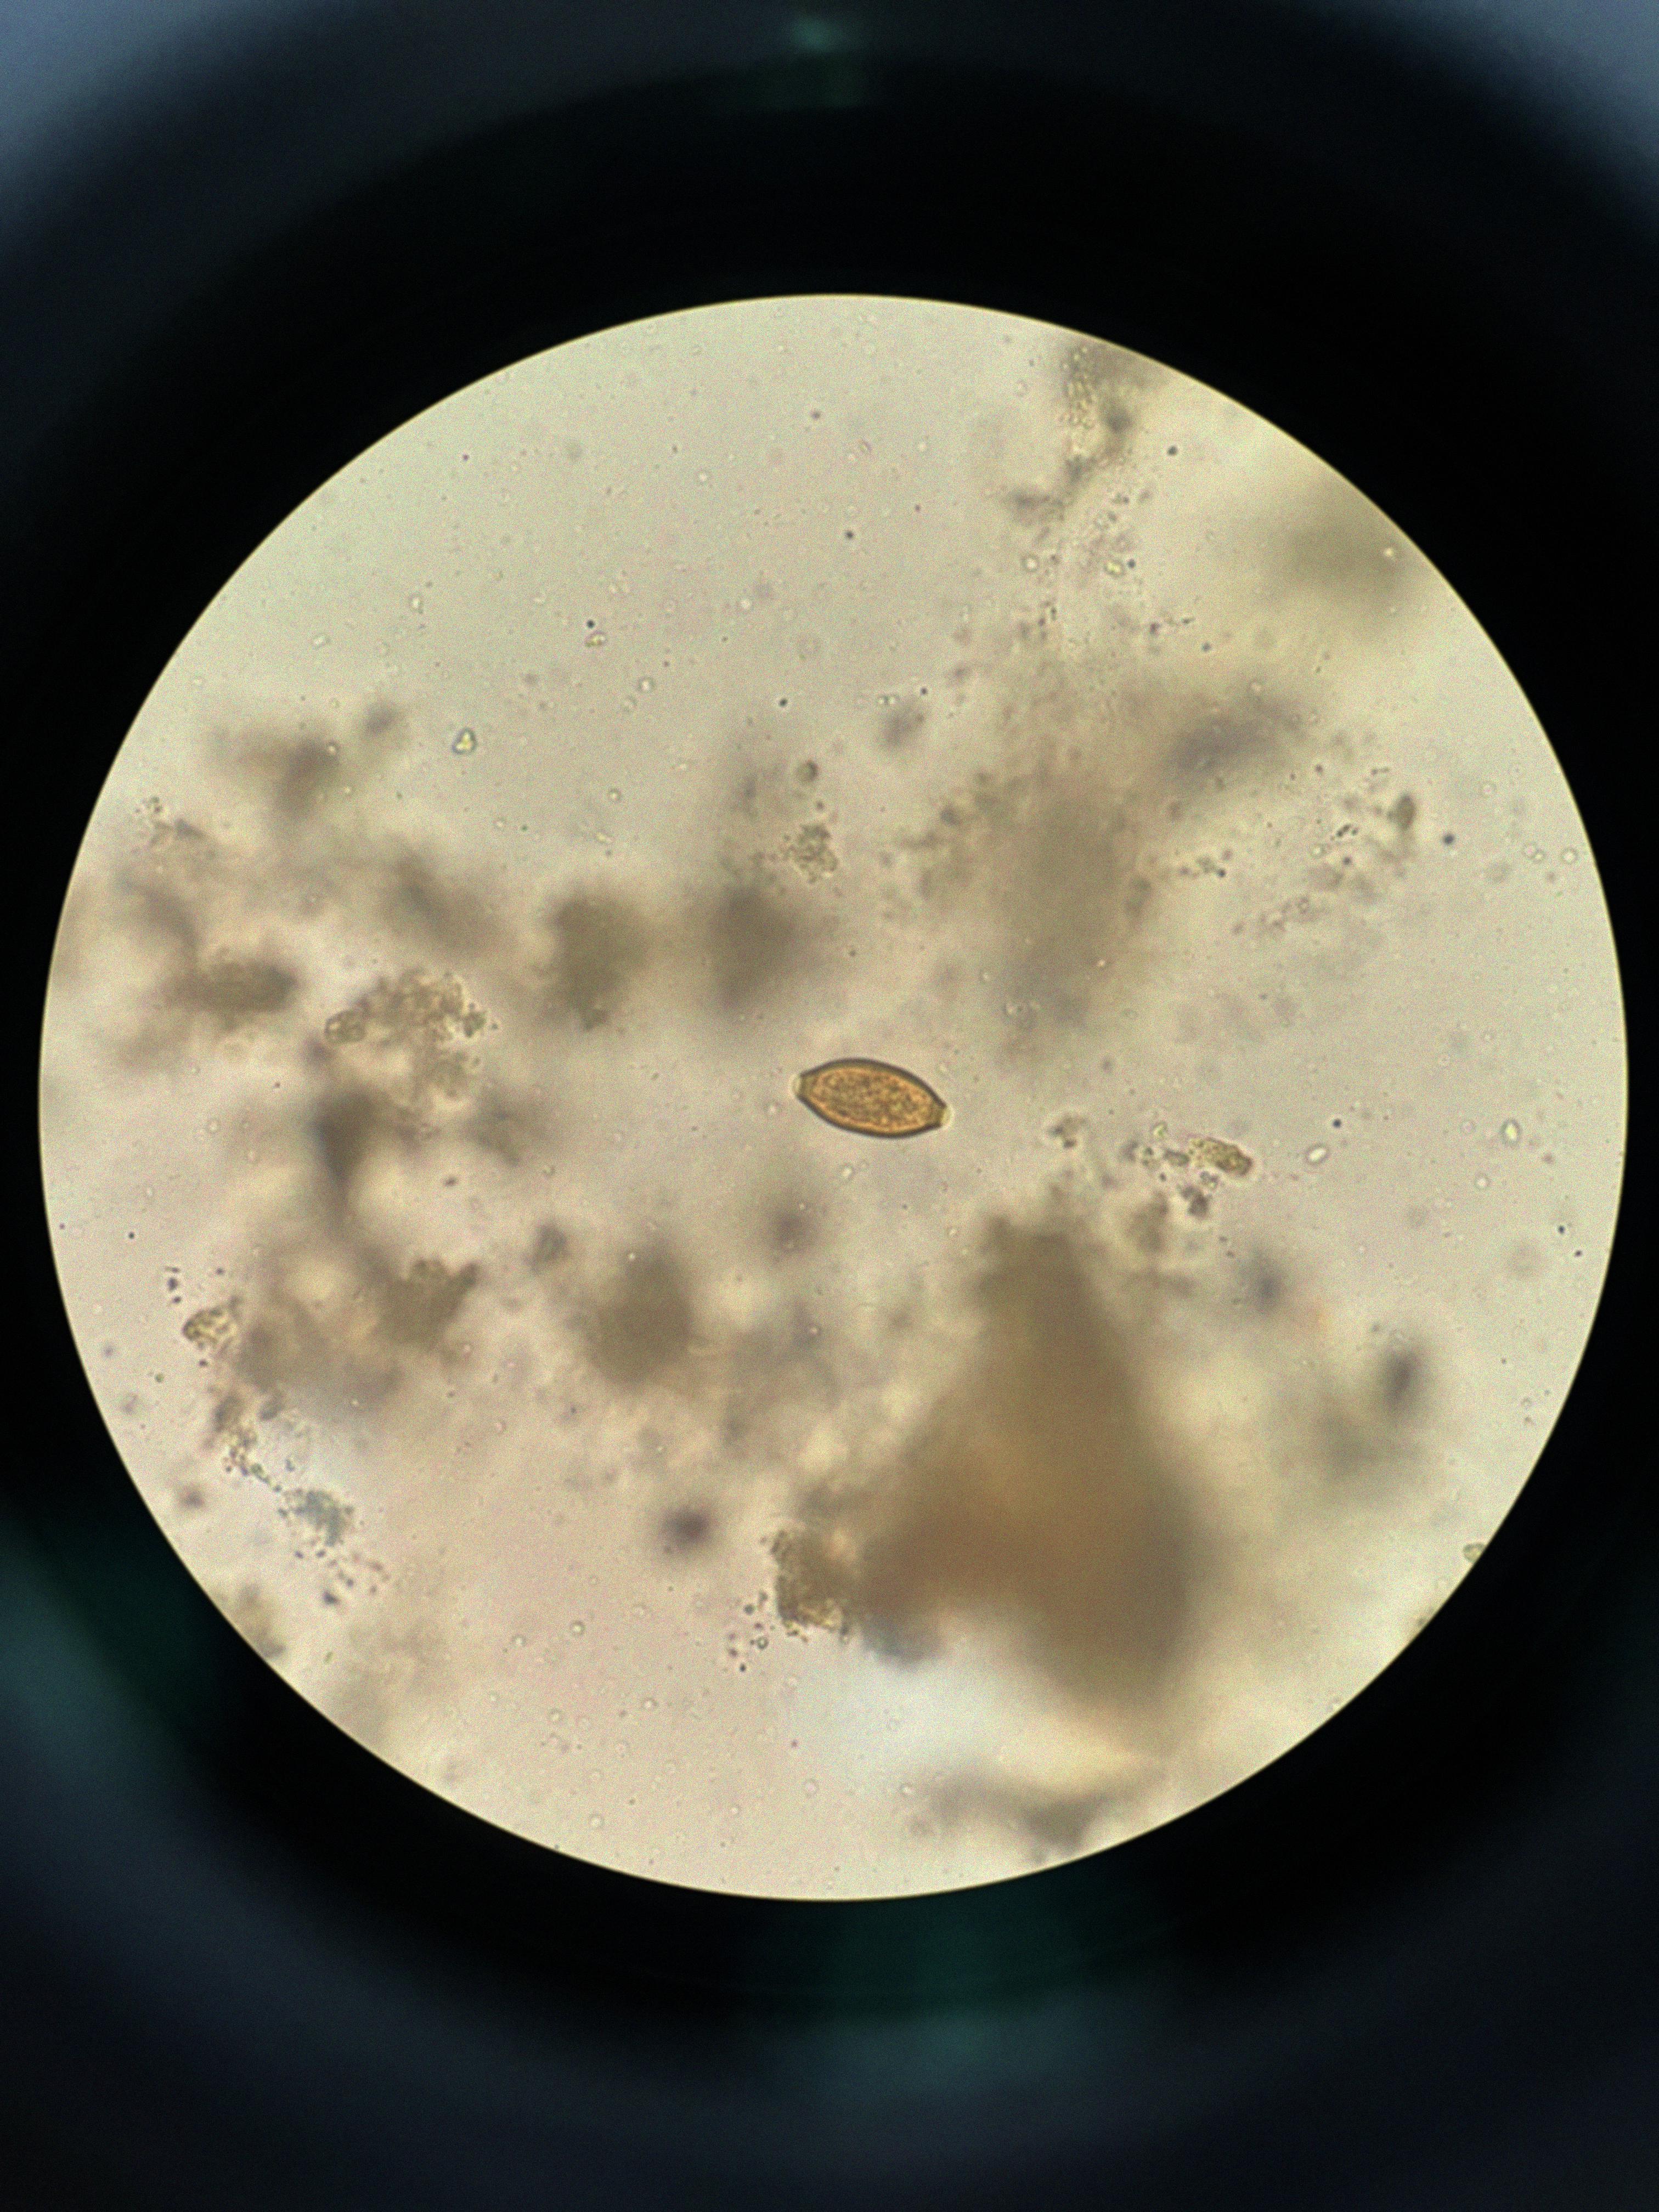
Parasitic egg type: Trichuris trichiura